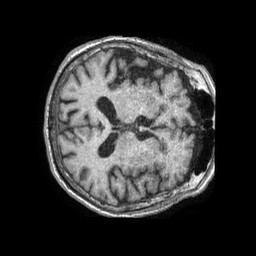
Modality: T1w
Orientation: axial
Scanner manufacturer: philips
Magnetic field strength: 1.5 T
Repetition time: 0.007804 s
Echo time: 0.003591 s